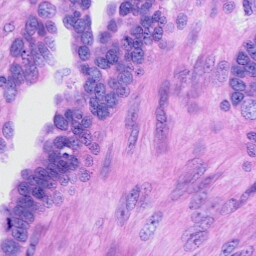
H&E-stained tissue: Ovarian